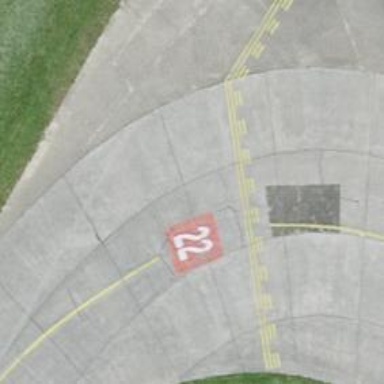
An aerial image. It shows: Image of taxiway at airport.